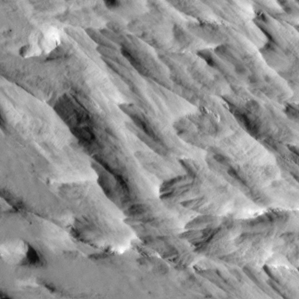
Label: non_frost